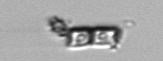
Label: Bacillariophyceae_morphotype1